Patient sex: M
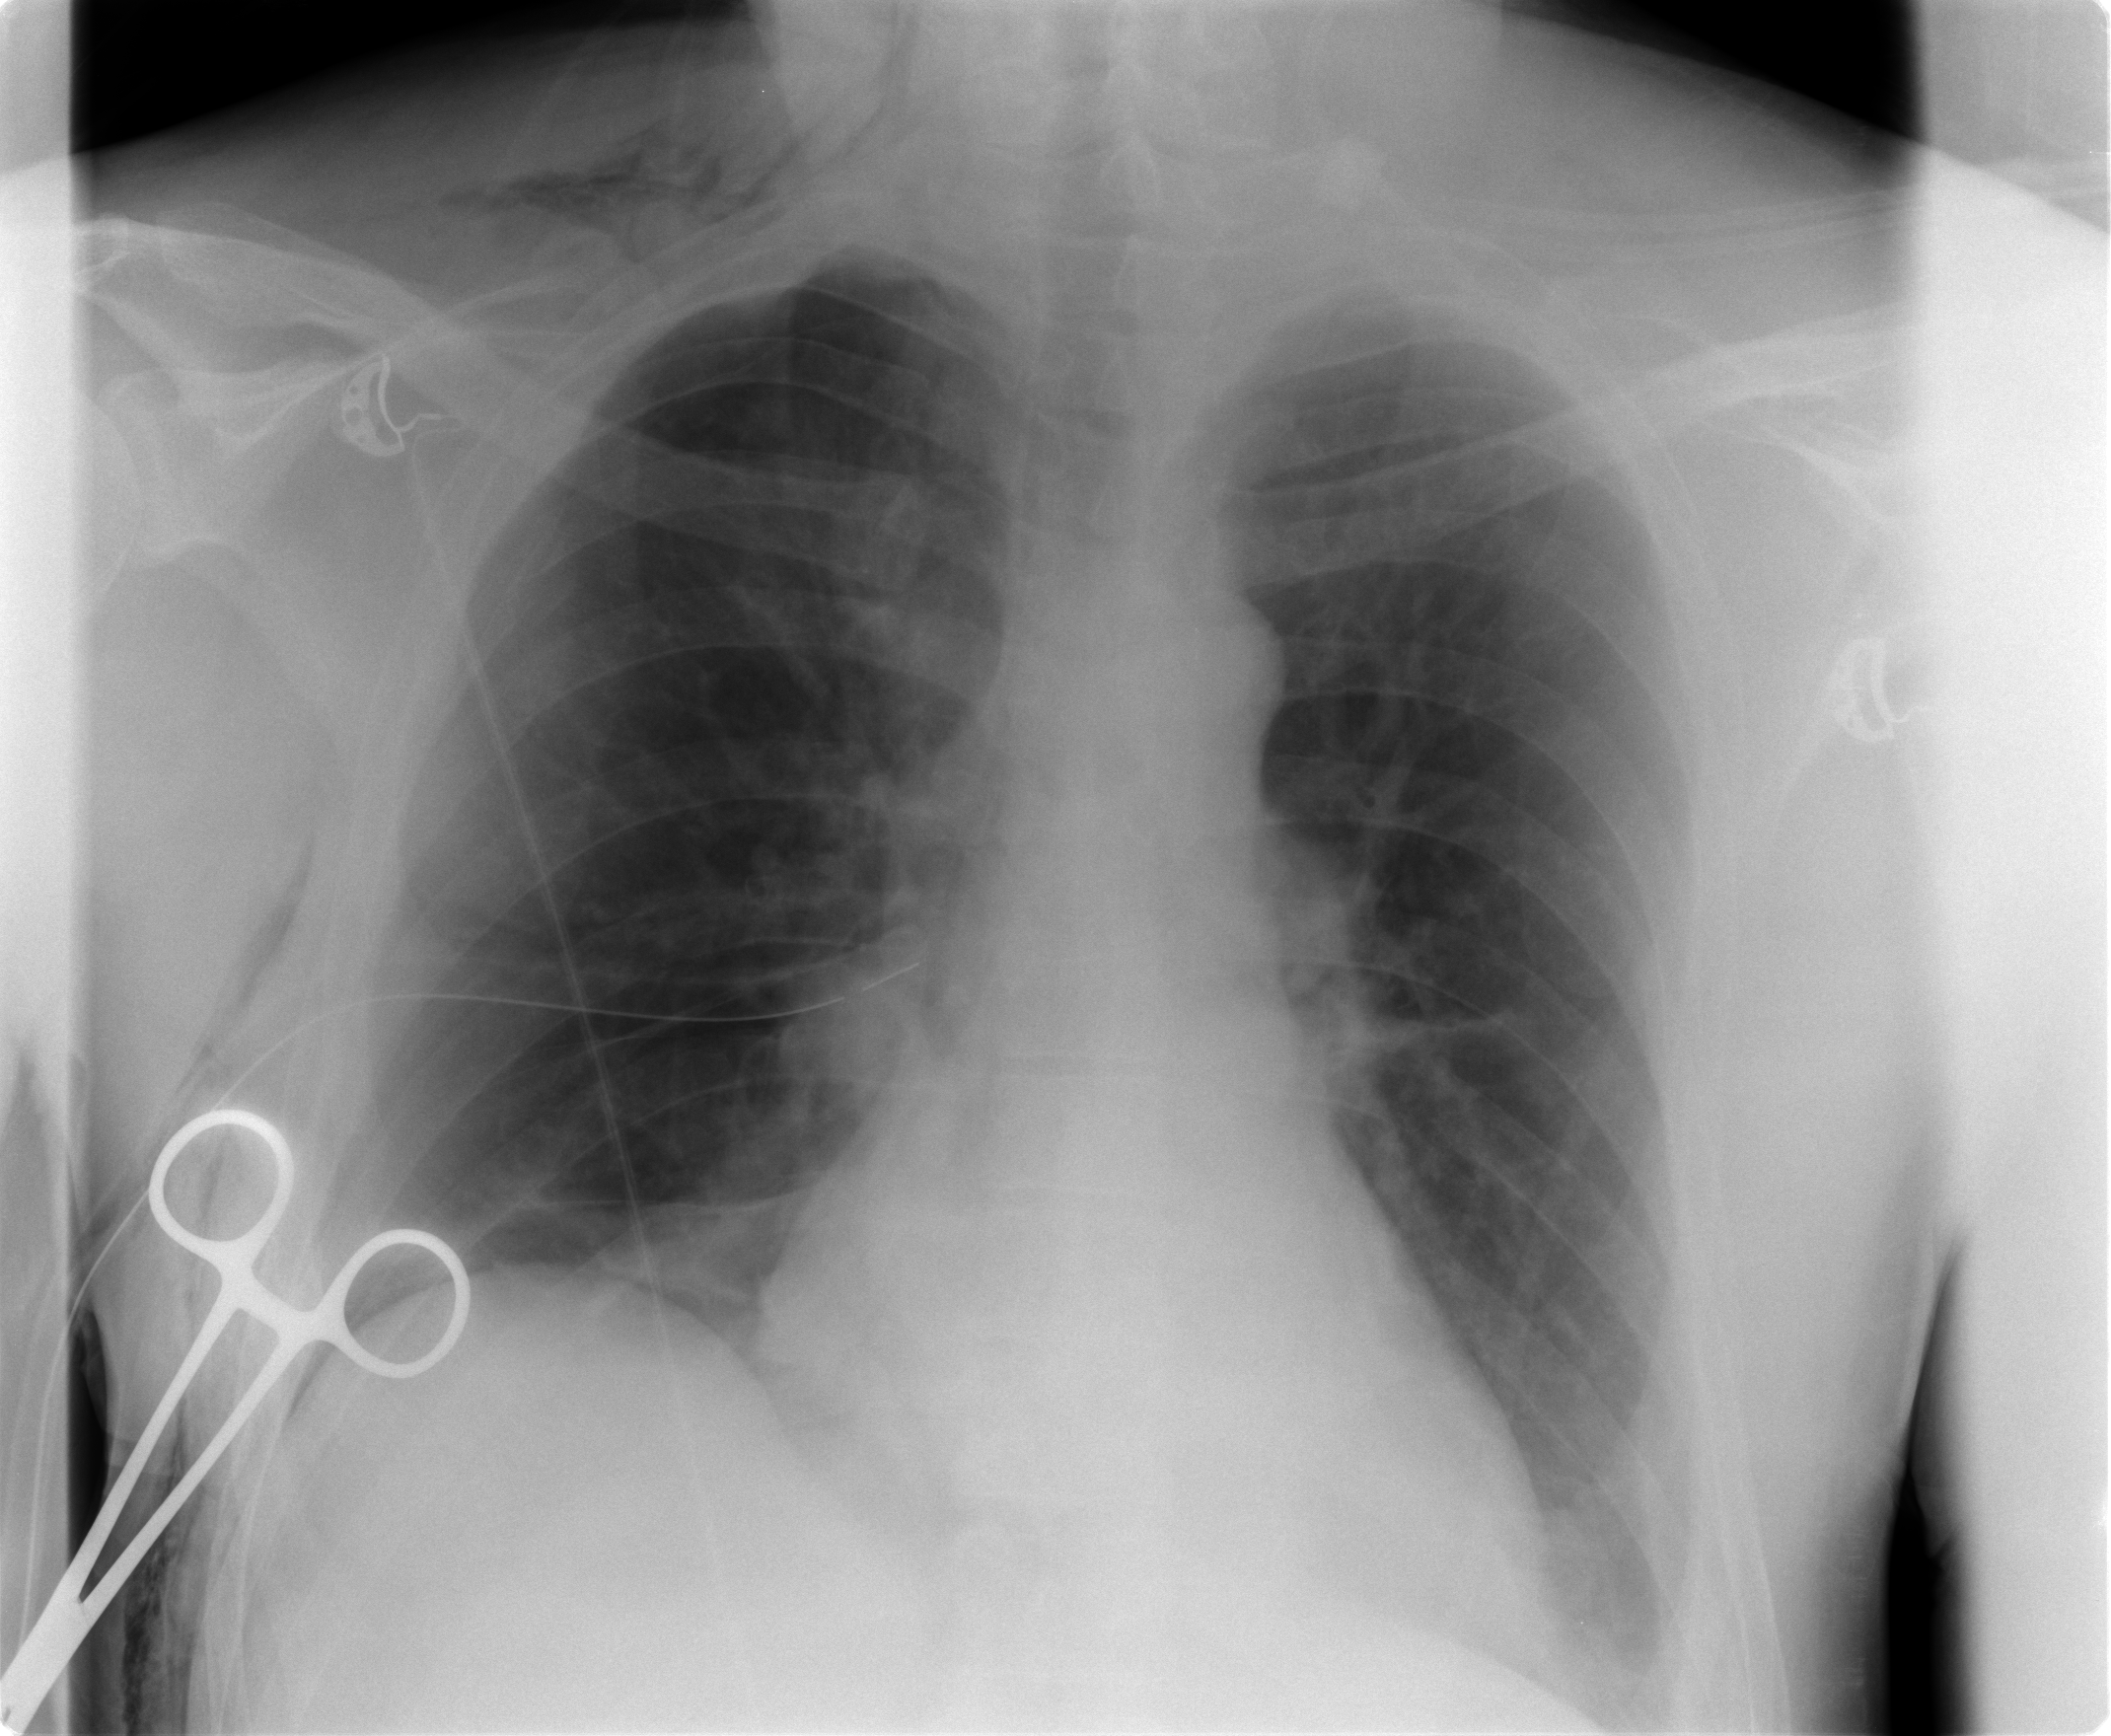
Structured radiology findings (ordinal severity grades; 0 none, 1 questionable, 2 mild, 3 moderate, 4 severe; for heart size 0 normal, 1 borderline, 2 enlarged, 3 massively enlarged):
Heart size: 0
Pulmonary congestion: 0
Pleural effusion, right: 1
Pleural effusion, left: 1
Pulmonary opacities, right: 0
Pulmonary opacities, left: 0
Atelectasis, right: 2
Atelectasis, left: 2